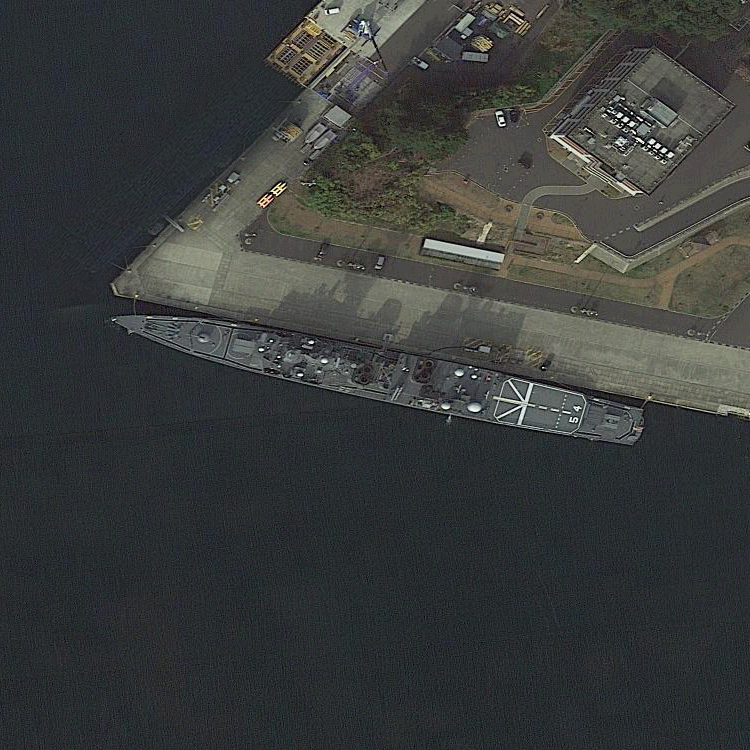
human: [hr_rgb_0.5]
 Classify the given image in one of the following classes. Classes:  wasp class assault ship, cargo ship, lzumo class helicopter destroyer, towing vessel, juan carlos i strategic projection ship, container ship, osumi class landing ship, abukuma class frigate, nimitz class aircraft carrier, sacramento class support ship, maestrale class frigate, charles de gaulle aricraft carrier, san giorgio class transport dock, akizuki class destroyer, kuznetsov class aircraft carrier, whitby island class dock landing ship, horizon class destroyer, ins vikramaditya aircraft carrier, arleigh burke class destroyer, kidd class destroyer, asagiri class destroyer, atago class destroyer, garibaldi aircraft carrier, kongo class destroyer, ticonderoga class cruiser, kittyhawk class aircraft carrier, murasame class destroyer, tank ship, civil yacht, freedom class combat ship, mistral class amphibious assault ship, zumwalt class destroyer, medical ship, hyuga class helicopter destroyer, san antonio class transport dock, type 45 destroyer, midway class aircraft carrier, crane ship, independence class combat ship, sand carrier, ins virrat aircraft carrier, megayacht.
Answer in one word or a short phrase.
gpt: Asagiri class destroyer